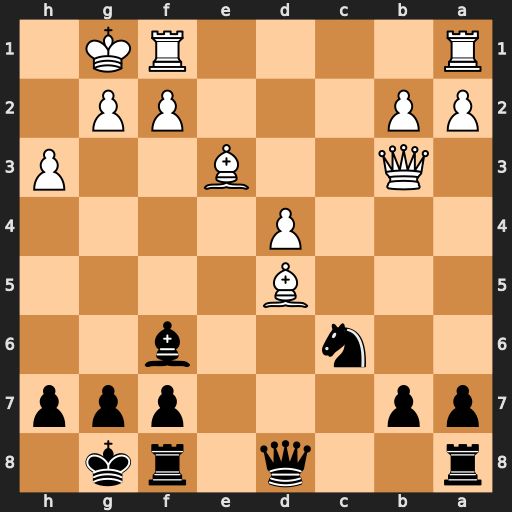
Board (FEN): r2q1rk1/pp3ppp/2n2b2/3B4/3P4/1Q2B2P/PP3PP1/R4RK1
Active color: b
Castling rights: -
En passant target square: -
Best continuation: Na5 Bxf7+ Rxf7